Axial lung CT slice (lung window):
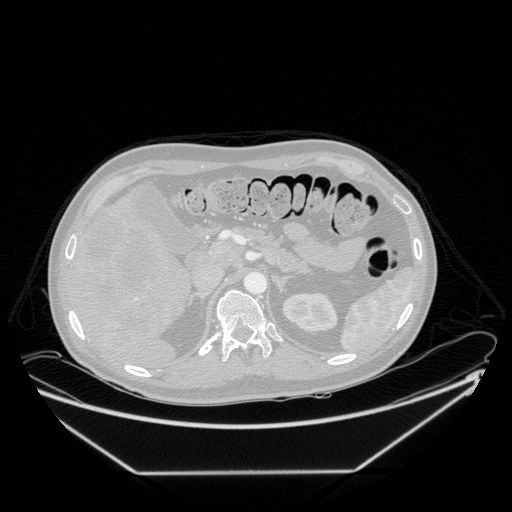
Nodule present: no